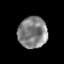
Tissue: prostate
Cell type: T cells
Senescence score: 0.1895
Nuclear area (px): 892
Mean DAPI intensity: 130.6